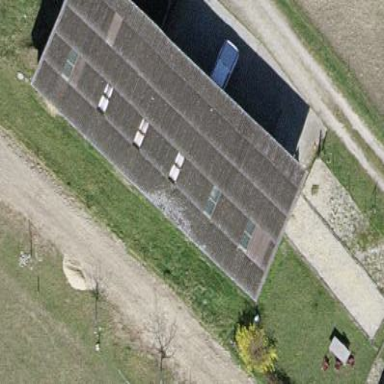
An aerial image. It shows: Hangar building.